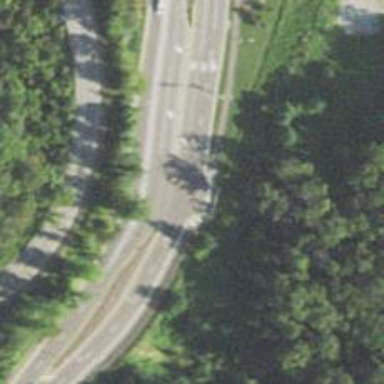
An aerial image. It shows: Unmarked crossing on cycleway.